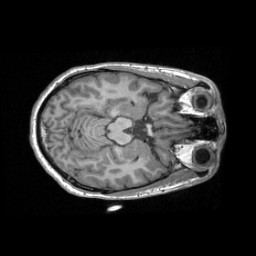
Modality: T1w
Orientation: axial
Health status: healthy
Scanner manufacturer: siemens
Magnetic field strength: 3 T
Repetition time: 2.3 s
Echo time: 0.00285 s